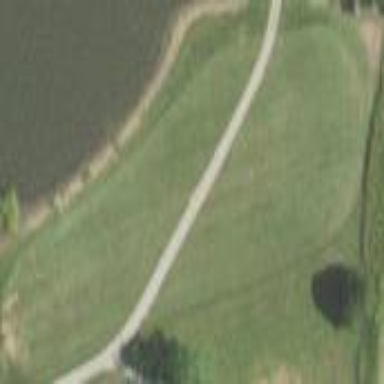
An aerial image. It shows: Golf fairway surrounded by grass.